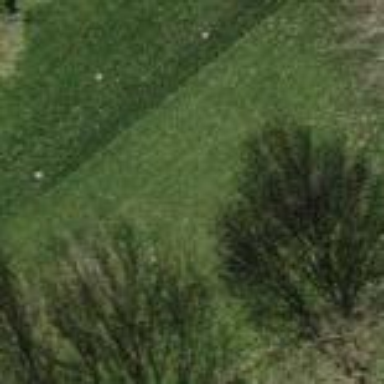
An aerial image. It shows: Grassy area designated as golf tee.